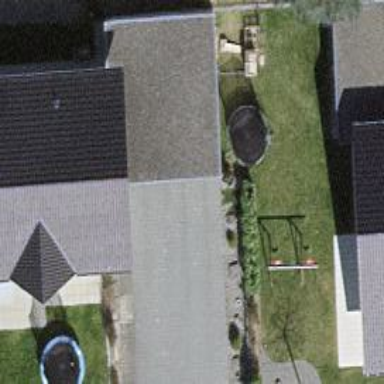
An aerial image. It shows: Garage with roof.